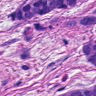
Metastatic tissue present: yes